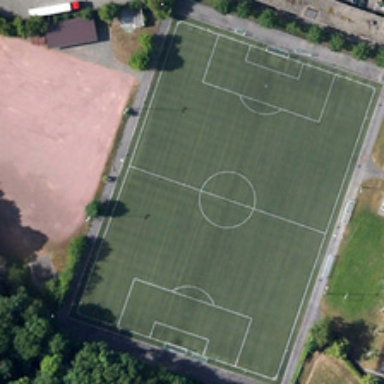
Behind the gray roof is a playground .